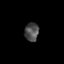
Tissue: prostate
Cell type: T cells
Senescence score: 0.2307
Nuclear area (px): 256
Mean DAPI intensity: 76.055